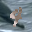
Label: 4